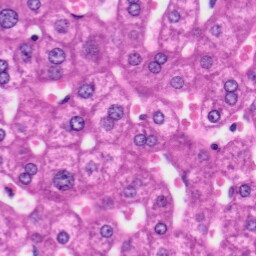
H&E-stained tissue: Liver